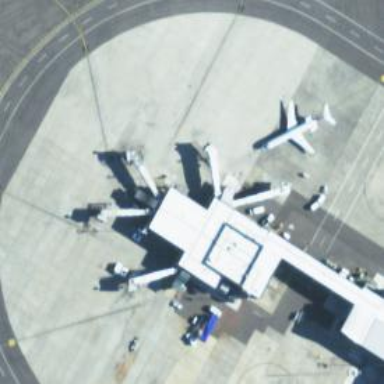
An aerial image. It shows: Airport gate.